Question: I'd like to warp a TextView with an arc shape. I know it's possible to warp images, but is it possible to warp TextViews? Is there a established pattern for doing so?
My other option is to warp the text in Photoshop, save it with a transparent background, and use an ImageView, but a client wants this done in about 10 places and I'd like to avoid the extra resources if I can.

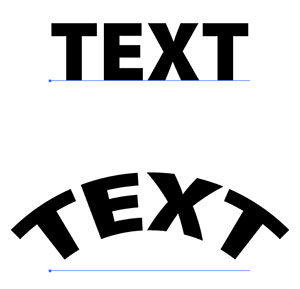
Answer: You need to use customView, override the onDraw(), create a path and use drawTextOnPath.
'''
@Override onDraw(Canvas canvas){
Path mPath = new Path();
mPath.addCircle(x, y, 200, Path.Direction.CW);
canvas.drawTextOnPath(textToDraw, mPath, textX, textY, paint);
}
'''
Please have a look <URL>
<URL>